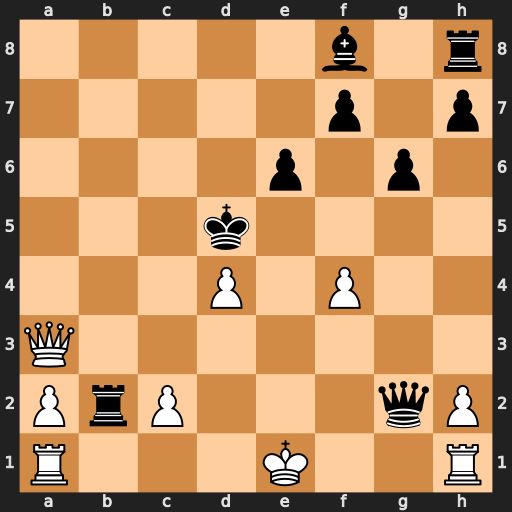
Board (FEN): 5b1r/5p1p/4p1p1/3k4/3P1P2/Q7/PrP3qP/R3K2R
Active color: w
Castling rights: KQ
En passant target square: -
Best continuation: Qa8+ Kd6 Qxg2